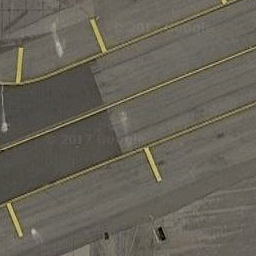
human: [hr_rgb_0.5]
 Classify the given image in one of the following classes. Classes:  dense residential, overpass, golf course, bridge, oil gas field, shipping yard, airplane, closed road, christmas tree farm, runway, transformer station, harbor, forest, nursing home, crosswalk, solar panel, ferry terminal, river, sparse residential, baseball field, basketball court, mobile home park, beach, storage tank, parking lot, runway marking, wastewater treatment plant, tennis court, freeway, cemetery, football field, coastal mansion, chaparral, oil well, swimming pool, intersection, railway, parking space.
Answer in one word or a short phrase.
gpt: runway marking